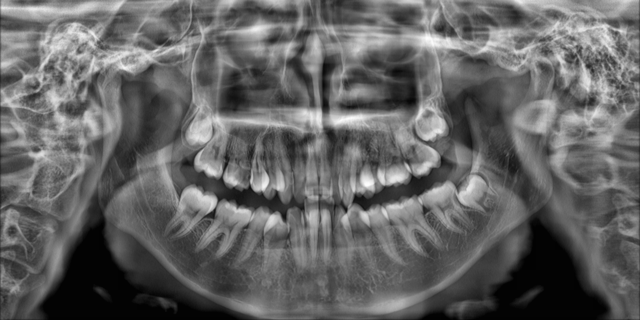
adult